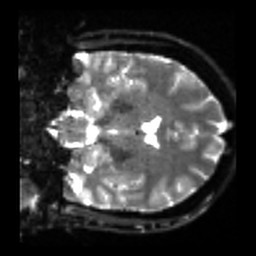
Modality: sbref
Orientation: coronal
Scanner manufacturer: siemens
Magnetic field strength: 3 T
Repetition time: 4 s
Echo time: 0.0594 s